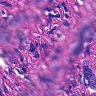
Metastatic tissue present: yes